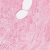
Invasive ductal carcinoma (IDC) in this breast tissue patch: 0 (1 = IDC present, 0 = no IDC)